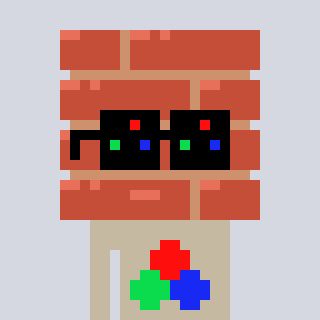
a pixel art character with square black sunglasses, a wall-shaped head and a bege-colored body on a cool background